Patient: sex M, age 64
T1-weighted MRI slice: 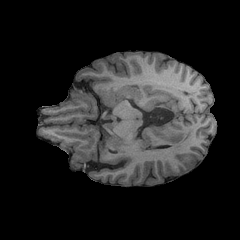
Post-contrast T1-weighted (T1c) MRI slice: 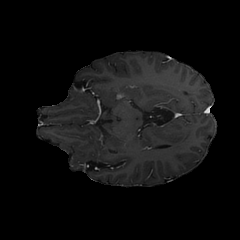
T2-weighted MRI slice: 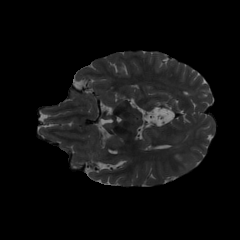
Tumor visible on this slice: yes
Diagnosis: Glioblastoma, IDH-wildtype
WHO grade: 4